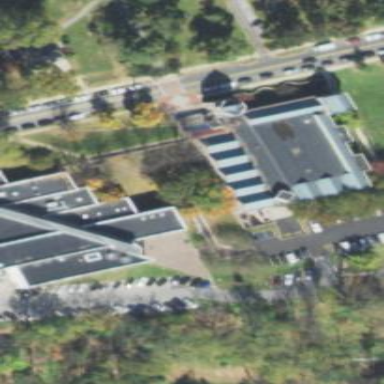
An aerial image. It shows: Building that serves as library.